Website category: university
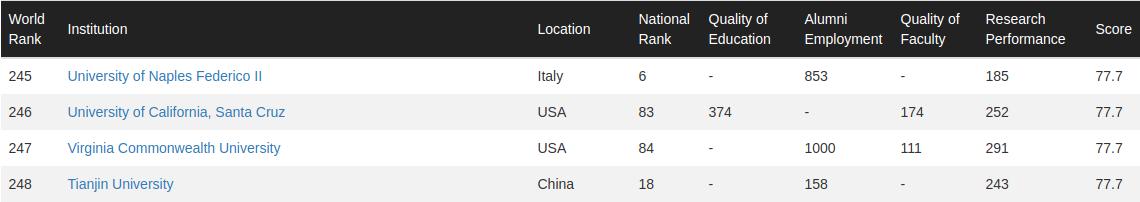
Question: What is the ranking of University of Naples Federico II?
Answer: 245

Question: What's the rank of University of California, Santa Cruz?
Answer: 246

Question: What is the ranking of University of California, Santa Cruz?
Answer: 246

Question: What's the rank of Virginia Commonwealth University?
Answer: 247

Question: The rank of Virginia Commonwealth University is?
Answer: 247

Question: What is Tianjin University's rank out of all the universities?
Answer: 248

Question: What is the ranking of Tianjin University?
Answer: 248

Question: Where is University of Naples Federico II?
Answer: Italy

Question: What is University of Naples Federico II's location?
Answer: Italy

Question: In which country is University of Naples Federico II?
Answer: Italy

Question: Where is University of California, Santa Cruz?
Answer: USA

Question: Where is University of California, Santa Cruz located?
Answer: USA

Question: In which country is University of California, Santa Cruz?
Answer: USA

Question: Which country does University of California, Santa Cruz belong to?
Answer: USA

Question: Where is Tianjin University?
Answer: China

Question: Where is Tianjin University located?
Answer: China

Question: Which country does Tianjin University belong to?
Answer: China

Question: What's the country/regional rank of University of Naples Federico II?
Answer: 6

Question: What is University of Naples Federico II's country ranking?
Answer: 6

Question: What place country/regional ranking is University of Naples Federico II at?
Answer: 6

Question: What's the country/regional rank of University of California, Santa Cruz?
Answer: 83

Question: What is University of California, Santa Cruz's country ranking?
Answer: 83

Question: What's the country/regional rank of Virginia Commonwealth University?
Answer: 84

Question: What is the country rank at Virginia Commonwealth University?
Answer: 84

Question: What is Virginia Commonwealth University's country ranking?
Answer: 84

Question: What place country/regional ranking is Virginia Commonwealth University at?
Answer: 84

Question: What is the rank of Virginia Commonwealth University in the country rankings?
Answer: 84

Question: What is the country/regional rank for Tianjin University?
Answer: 18

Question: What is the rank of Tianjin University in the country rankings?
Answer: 18

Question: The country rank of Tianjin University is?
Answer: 18

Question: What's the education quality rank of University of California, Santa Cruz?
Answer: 374

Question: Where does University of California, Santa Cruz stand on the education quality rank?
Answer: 374

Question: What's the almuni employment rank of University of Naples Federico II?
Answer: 853

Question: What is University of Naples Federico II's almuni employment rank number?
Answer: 853

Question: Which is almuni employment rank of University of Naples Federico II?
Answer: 853

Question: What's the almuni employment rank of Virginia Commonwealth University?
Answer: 1000

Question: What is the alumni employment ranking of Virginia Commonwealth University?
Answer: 1000

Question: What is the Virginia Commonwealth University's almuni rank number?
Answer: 1000

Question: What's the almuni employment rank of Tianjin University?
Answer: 158

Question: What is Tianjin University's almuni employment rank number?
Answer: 158

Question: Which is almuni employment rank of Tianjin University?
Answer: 158

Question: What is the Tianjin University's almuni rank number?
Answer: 158

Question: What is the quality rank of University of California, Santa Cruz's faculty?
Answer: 174

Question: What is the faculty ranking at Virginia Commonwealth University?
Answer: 111

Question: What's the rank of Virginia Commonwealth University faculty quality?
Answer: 111

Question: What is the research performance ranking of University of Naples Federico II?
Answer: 185

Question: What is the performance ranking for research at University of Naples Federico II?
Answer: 185

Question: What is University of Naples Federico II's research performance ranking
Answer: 185

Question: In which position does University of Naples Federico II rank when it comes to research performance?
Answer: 185

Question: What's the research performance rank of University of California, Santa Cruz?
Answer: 252

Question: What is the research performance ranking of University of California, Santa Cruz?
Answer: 252

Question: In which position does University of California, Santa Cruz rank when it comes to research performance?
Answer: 252

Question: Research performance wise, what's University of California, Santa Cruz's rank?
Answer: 252

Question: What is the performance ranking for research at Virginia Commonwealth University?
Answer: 291

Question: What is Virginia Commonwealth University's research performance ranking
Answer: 291

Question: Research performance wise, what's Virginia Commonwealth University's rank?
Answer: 291

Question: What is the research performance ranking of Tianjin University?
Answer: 243

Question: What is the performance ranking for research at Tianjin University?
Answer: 243

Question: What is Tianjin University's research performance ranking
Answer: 243

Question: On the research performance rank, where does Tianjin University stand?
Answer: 243

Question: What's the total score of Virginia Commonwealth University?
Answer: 77.7

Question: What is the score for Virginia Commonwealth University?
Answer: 77.7

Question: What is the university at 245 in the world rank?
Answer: University of Naples Federico II

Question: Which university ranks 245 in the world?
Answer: University of Naples Federico II